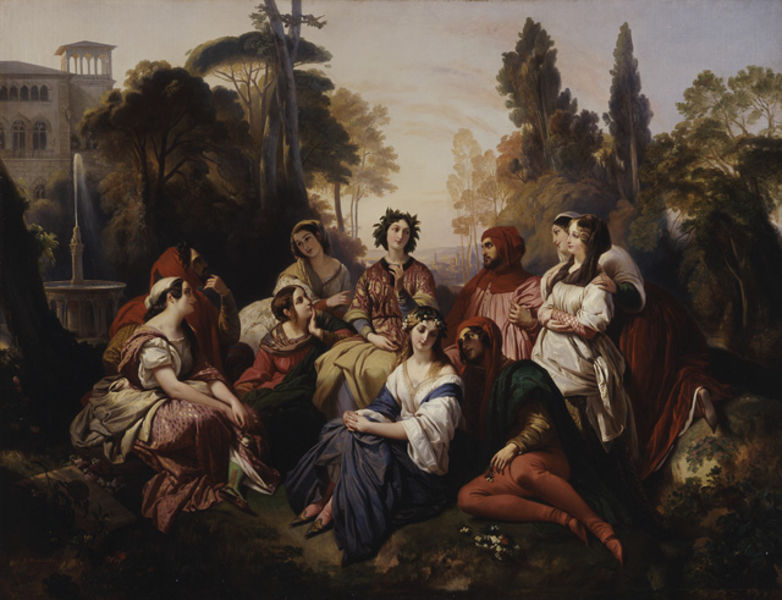
Titel: Der Decamerone
Künstler: Franz Xaver Winterhalter
Standort: Karlsruhe
Institution: Staatliche Kunsthalle Karlsruhe
Schlagwörter: baum, blau, gemälde, gruppe, himmel, mann, wasser, weiß, wolken, bäume, frauen, grün, landschaft, menschen, sitzen, abend, blume, blumen, bunt, elegant, fenster, frankreich, frau, haar, kleid, kleider, licht, männer, schmuck, blüten, dame, gebäude, gras, haus, park, parkanlage, rasen, rot, schloss, wiese, gesellschaft, gespräch, leute, malerei, rock, bart, feier, architektur, arm, arme, stehen, steine, vollbart, natur, zweige, haare, sitzend, stehend, gewänder, personen, person, renaissance, schulter, wald, brunnen, genre, kreis, turm, garten, springbrunnen, zypressen, sommer, liebe, ruhe, umarmung, liegen, ruhen, genremalerei, italien, schuhe, kette, sonnenuntergang, hof, idylle, pause, picknick, rast, figuren, stille, romantik, gefolge, salon, draussen, kopftuch, dichter, palme, lächelnd, abendstimmung, leuchten, oase, antike, narr, burg, archtektur, kloster, orient, palast, palazzo, ideal, idyll, moos, kranz, lorbeer, lorbeerkranz, tracht, villa, arabisch, manierismus, dante, florenz, blumenkranz, landscahft, mönch, hain, fontäne, blütenkranz, pinien, arkadien, tur, turban, gespräche, bau, rasten, kaputze, fesnter, toskana, landschaftsausblick, fraune, schalk, zuhören, poesie, paare, gartenanlage, schlossgarten, ideallandschaft, lieb, claude lorrain, akadien, figurenszene, g, 1900, 1800, novelle, boccaccio, eliebe, bäfume, dichterkreis, 'brunnen